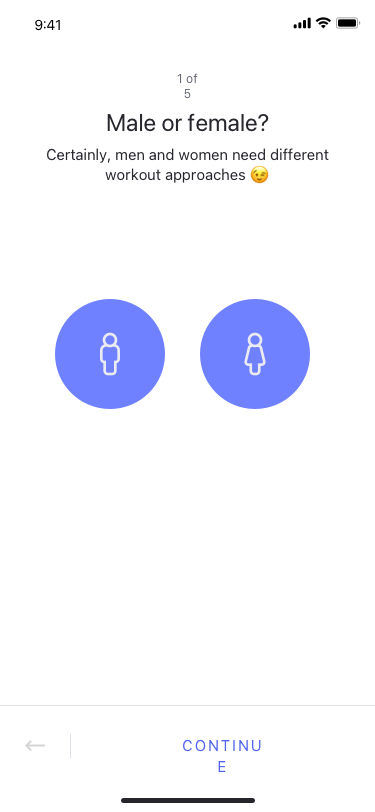
Text in this UI design:
Certainly, men and women need different workout approaches 😉
Male or female?
1 of 5